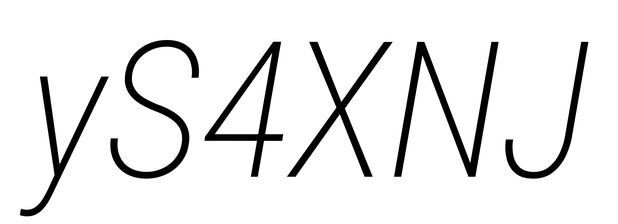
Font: Roboto-Italic_Condensed_ExtraLight_Italic